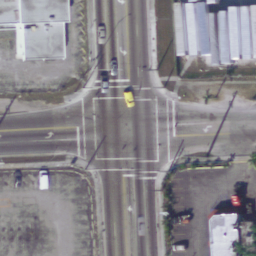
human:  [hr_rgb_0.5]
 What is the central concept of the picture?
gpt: intersection